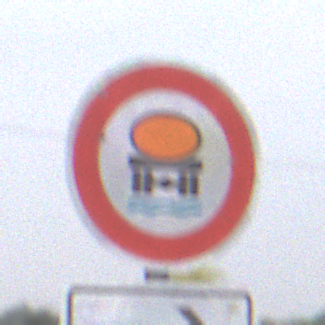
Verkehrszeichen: VerbotFahrzeugeWassergefaehrdenderLadung
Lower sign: RichtungsangabeDurchPfeile5
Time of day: Midday
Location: Outdoor (Suburban)
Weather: Overcast
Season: NotSpecified
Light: Natural